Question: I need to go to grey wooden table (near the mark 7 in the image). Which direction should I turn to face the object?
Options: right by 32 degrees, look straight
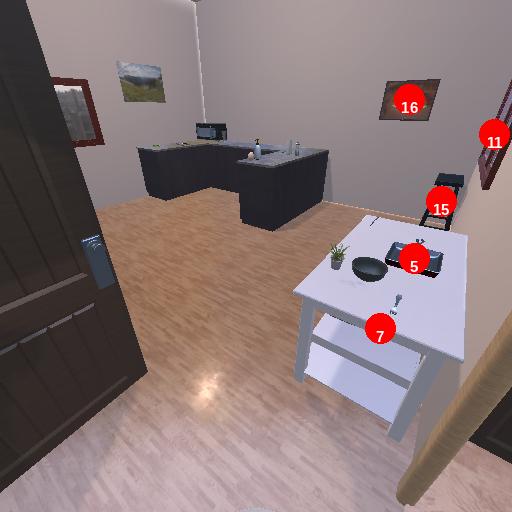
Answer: right by 32 degrees